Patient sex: F
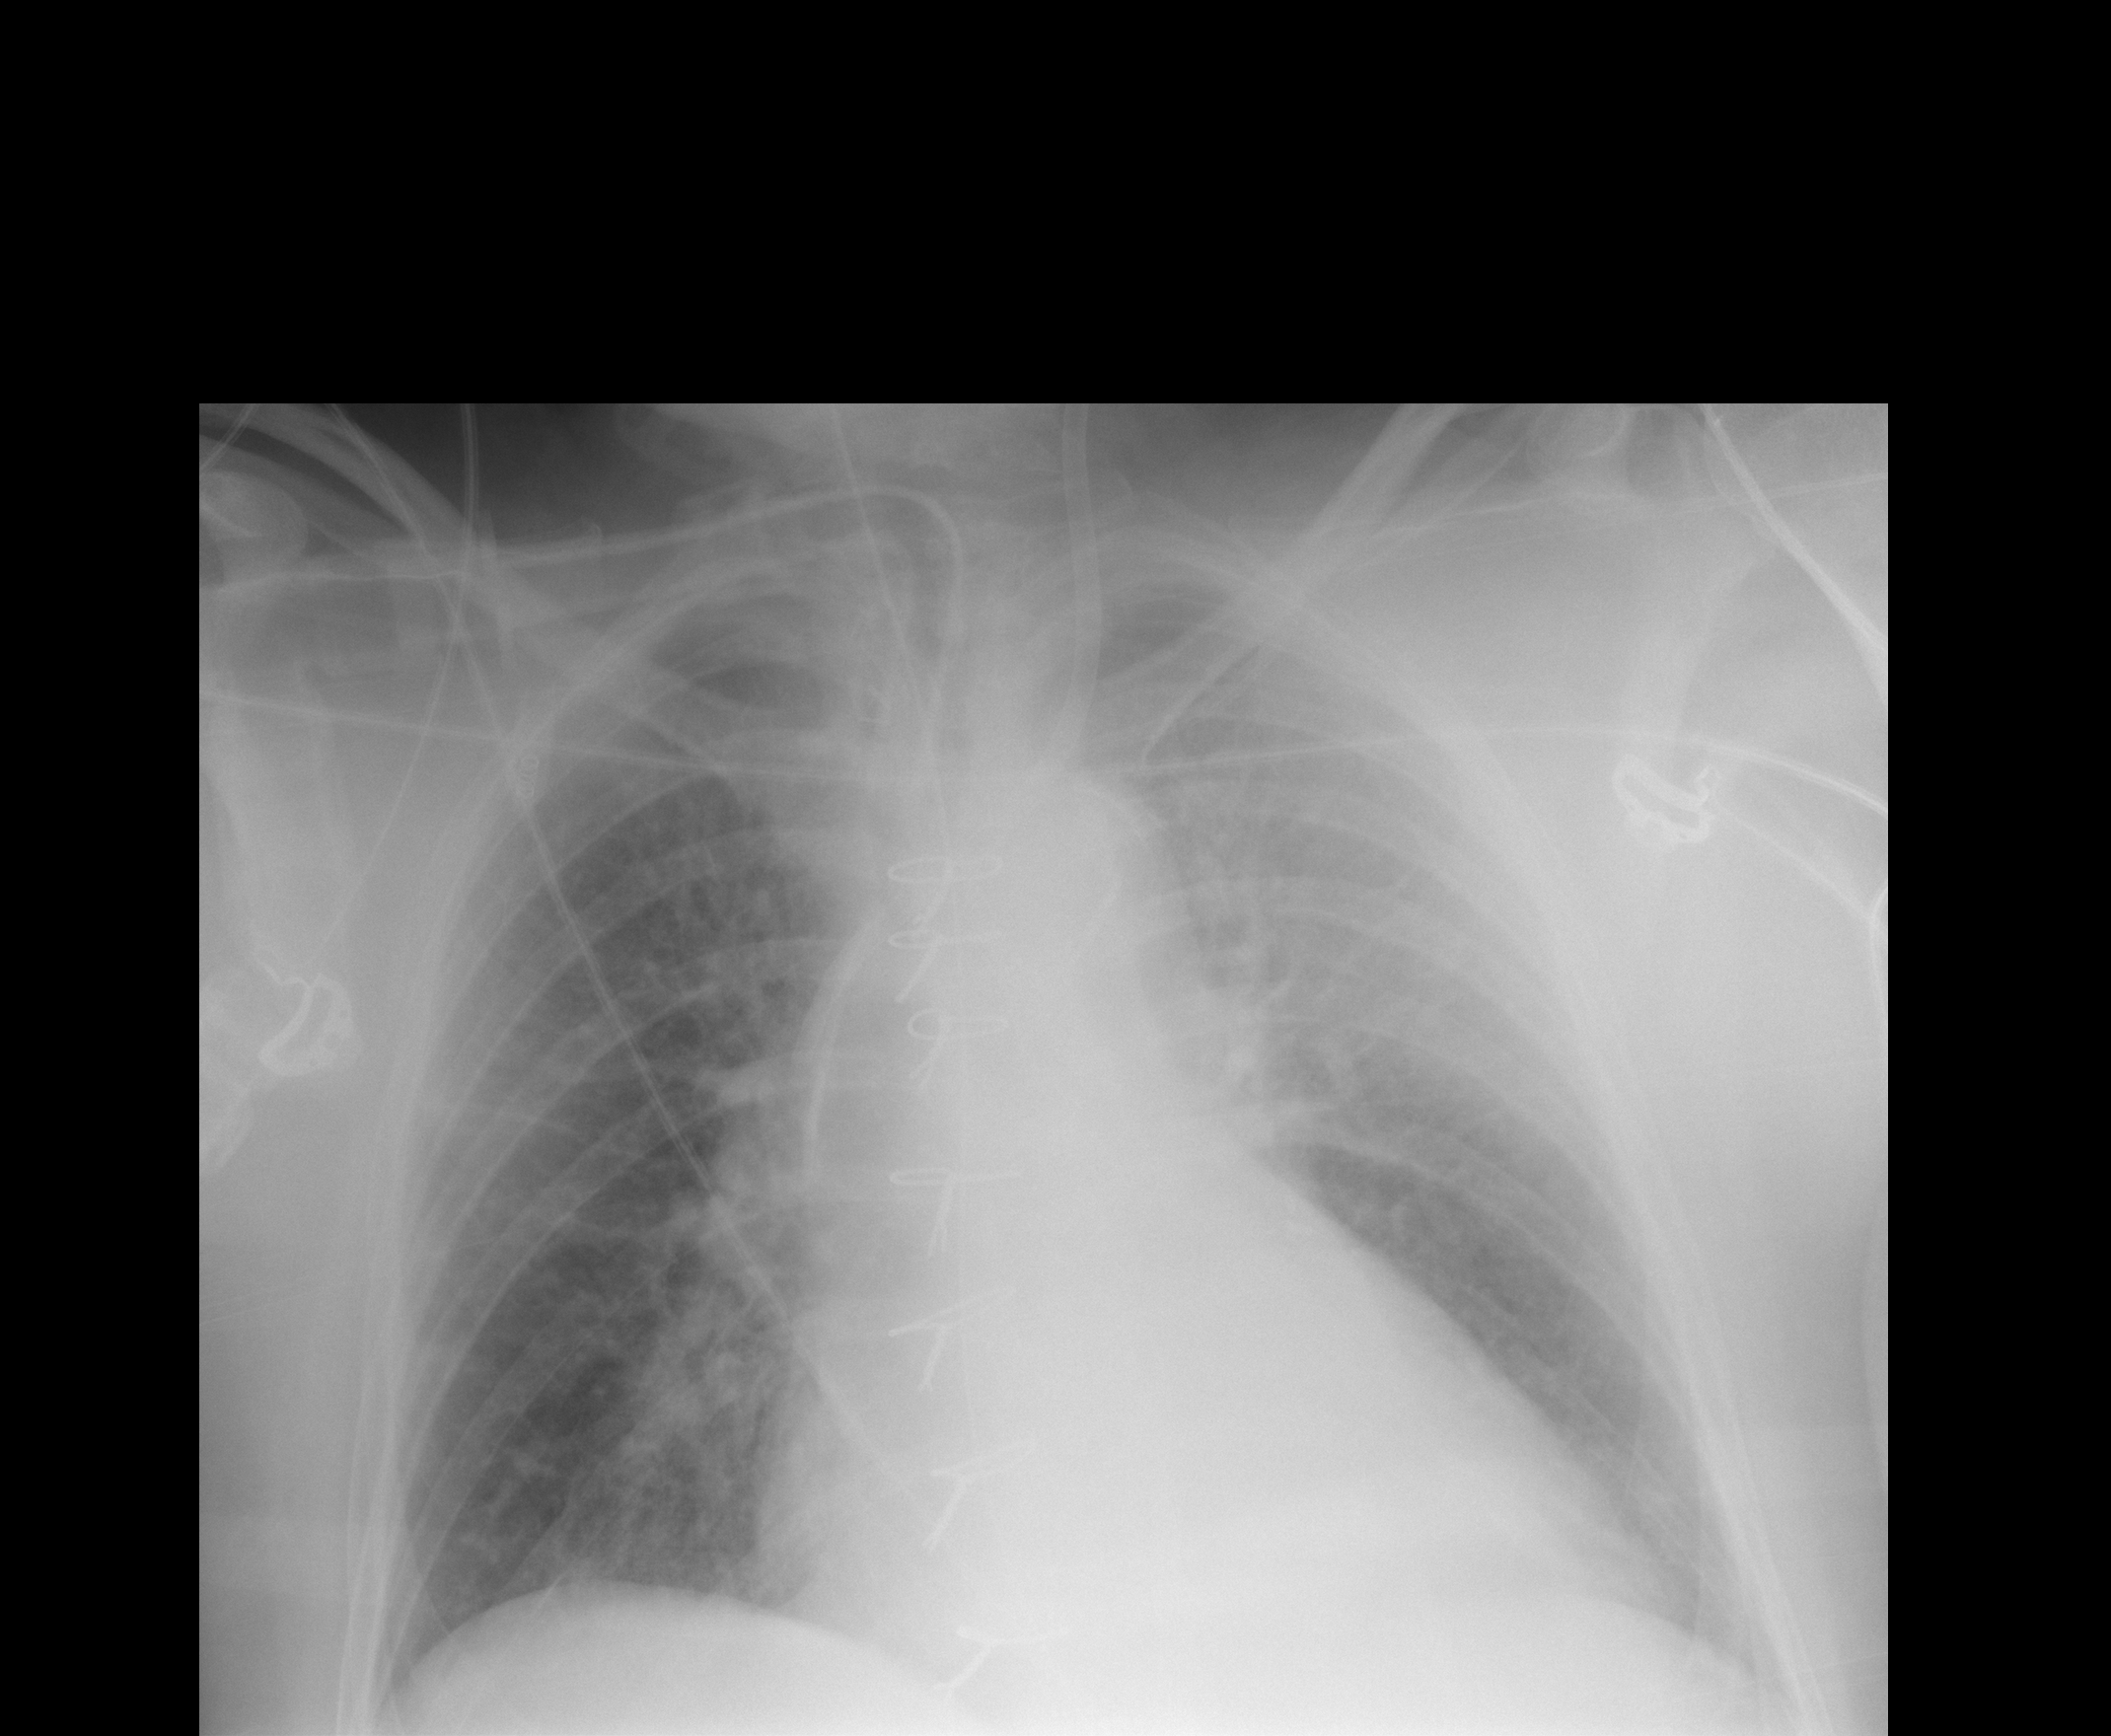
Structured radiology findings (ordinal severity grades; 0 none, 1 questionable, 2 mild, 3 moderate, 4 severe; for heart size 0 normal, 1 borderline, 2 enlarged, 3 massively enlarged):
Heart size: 2
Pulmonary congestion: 3
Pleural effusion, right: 0
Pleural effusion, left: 2
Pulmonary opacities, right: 2
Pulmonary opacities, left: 2
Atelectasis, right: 0
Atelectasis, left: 3